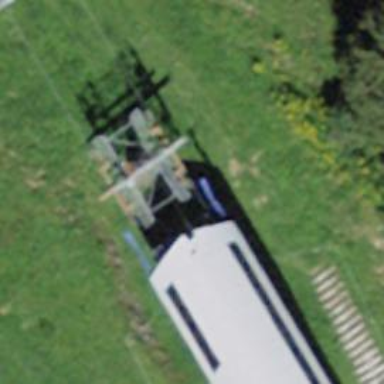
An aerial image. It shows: Pylon used for aerialway.